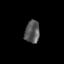
Tissue: lung
Cell type: Endothelial cells
Senescence score: 0.2075
Nuclear area (px): 323
Mean DAPI intensity: 88.502